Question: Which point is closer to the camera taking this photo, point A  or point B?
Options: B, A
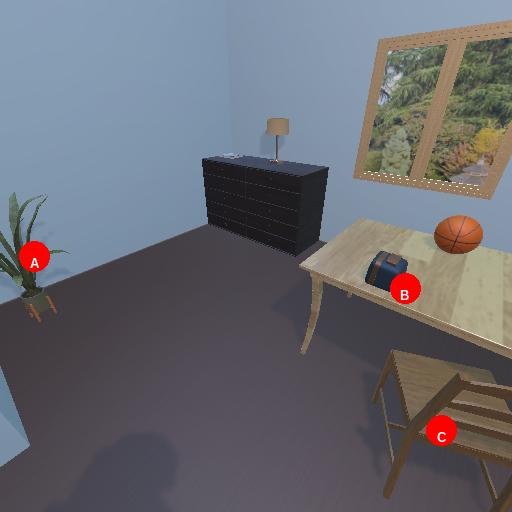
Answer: B